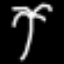
Label: palm tree